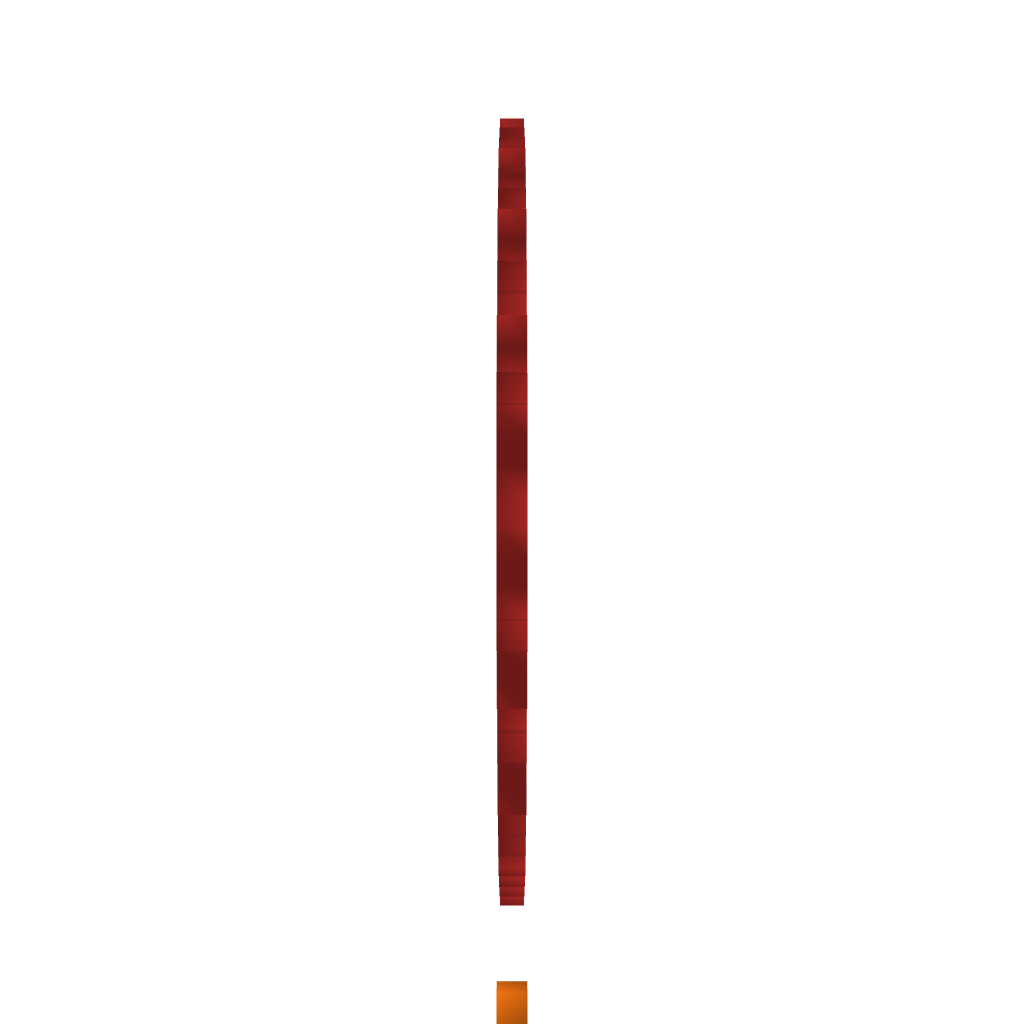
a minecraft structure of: Rainbow!